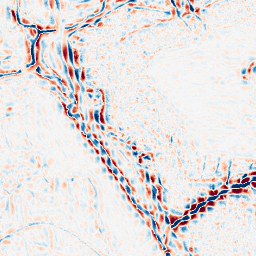
Category: wavelet
Decomposition family: wavelet_biorthogonal
Decomposition parameters: wavelet: bior4.4
level: 3
Upsampling method: sinc_hamming
Upsampling parameters: scale: 2
kernel_size: 8
Upsampling scale: 2